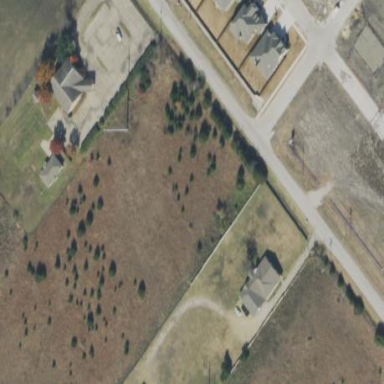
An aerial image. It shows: Grassy plot in zoning area.